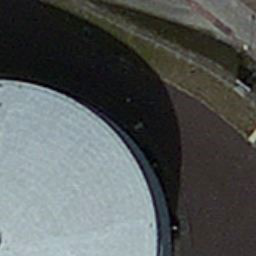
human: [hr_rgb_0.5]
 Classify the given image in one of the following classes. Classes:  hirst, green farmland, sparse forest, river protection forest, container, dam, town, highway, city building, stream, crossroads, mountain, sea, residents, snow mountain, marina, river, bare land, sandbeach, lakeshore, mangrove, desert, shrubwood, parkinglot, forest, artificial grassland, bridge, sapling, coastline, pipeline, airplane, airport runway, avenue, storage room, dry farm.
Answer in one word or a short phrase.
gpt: storage room